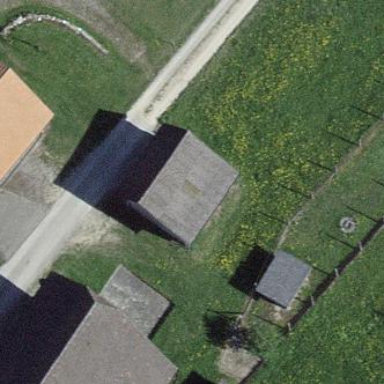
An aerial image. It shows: Garage.